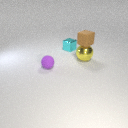
small cyan metal cube to the right of small purple rubber sphere